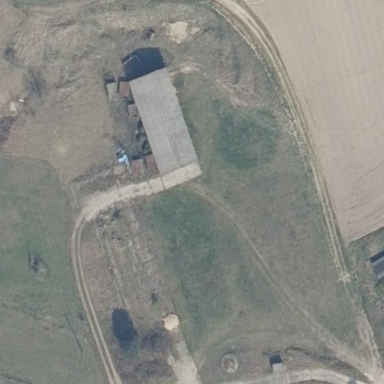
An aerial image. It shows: Farmyard area.